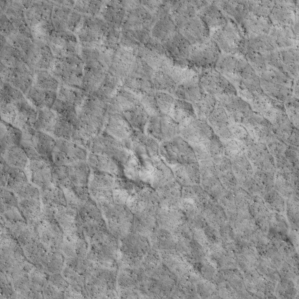
Label: non_frost